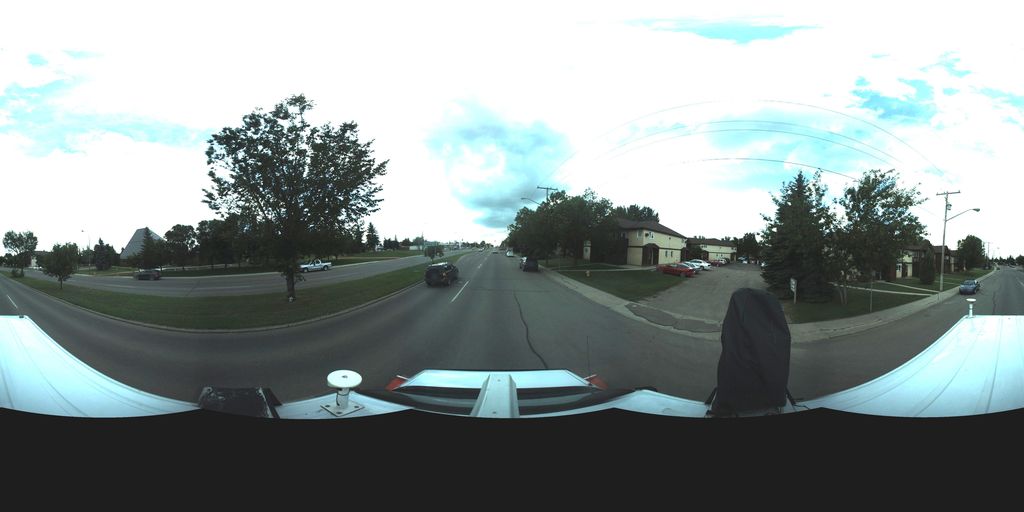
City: saskatoon